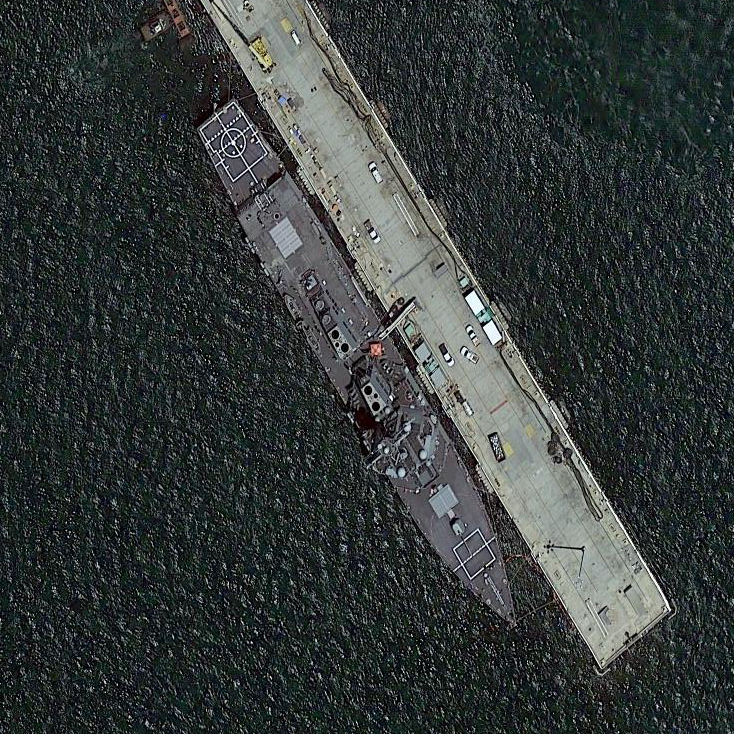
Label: destroyer